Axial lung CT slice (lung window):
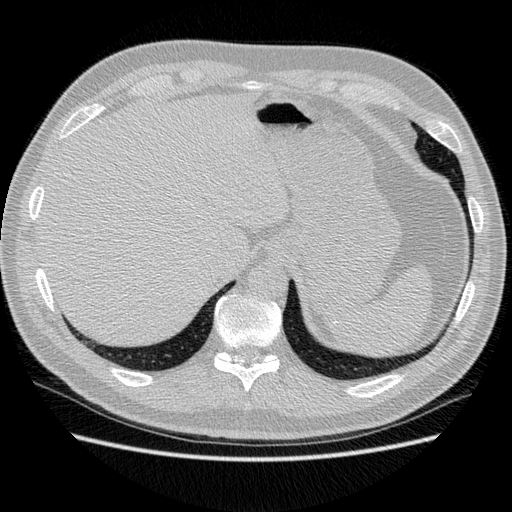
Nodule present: no